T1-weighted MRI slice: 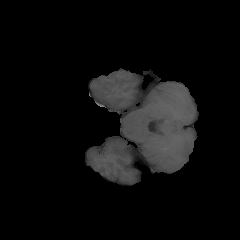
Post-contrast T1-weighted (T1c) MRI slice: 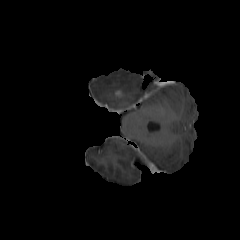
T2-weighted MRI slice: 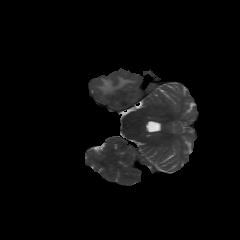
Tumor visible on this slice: yes